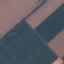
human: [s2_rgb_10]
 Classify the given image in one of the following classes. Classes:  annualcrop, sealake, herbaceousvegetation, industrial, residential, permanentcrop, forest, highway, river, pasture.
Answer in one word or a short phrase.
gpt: AnnualCrop